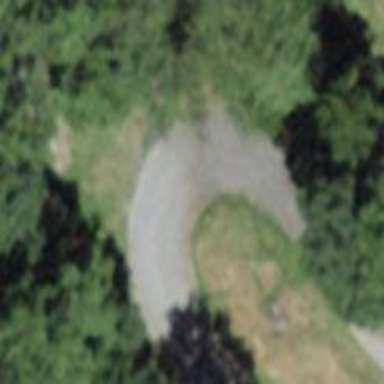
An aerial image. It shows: Track road with grade3 tracktype.